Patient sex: F
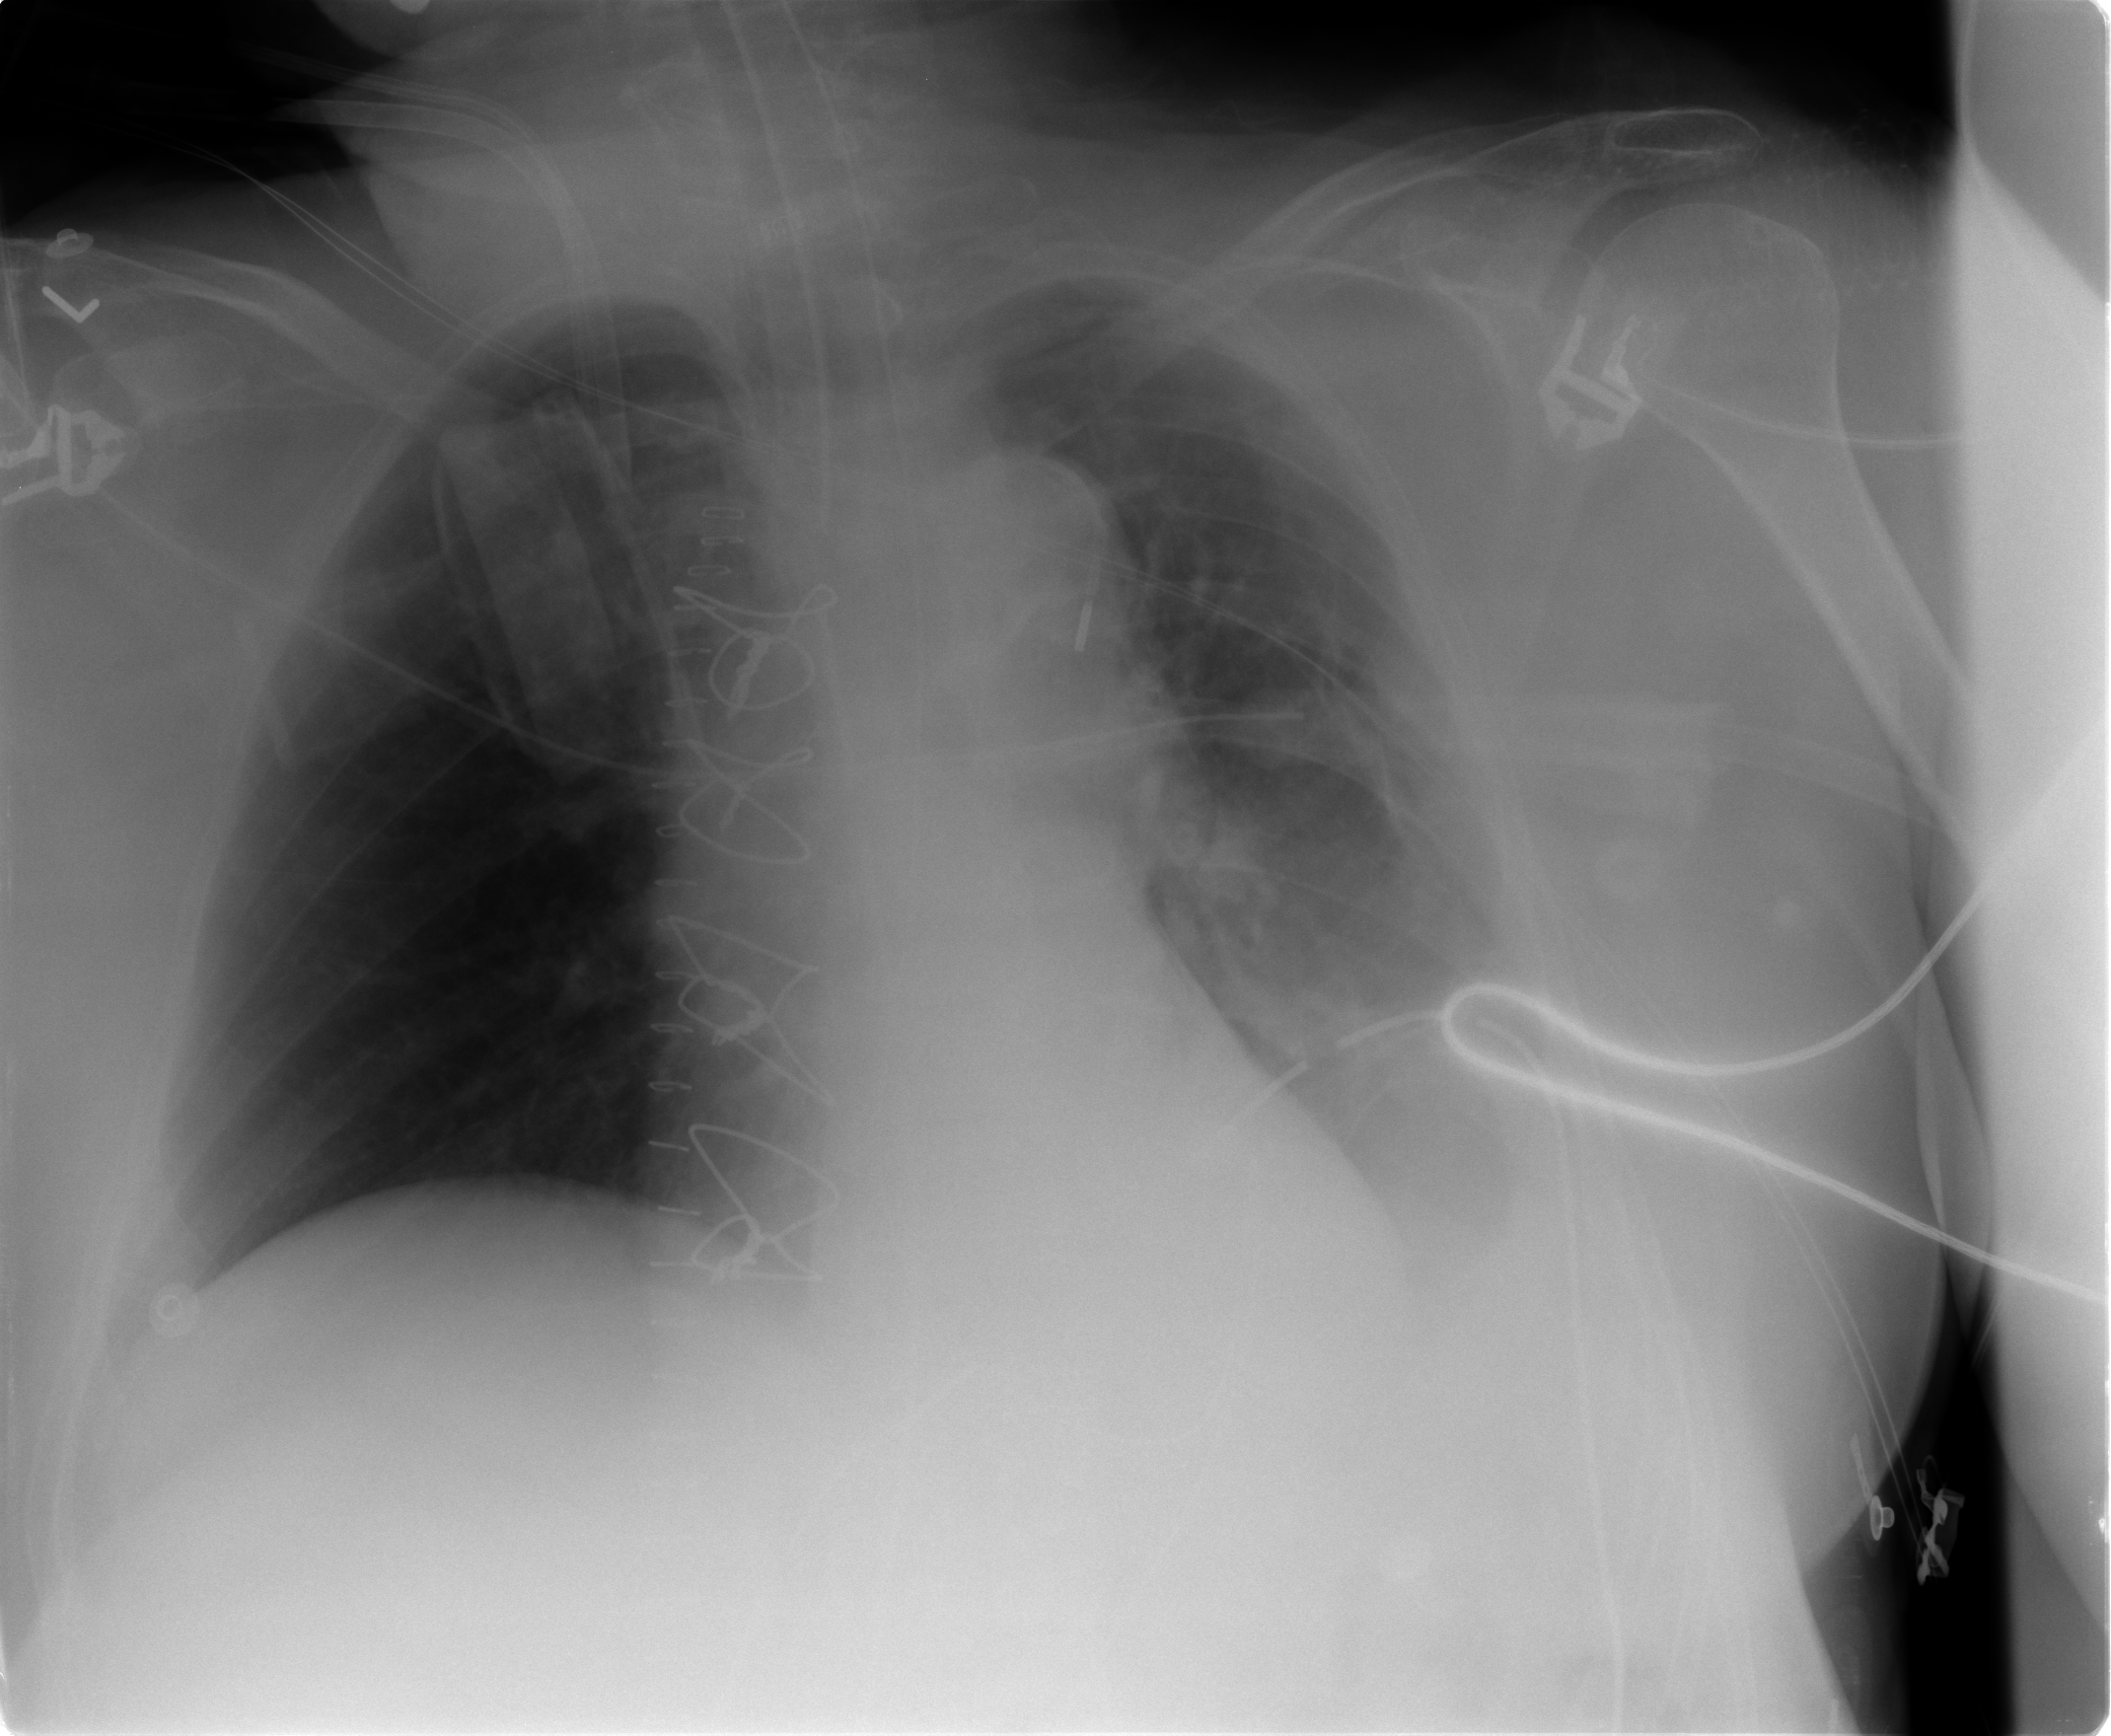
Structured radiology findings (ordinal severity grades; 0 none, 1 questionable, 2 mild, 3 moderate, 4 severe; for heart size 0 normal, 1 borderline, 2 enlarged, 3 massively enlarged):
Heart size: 0
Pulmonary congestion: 0
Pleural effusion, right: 0
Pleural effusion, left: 2
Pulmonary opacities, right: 0
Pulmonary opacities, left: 1
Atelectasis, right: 0
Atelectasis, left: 2